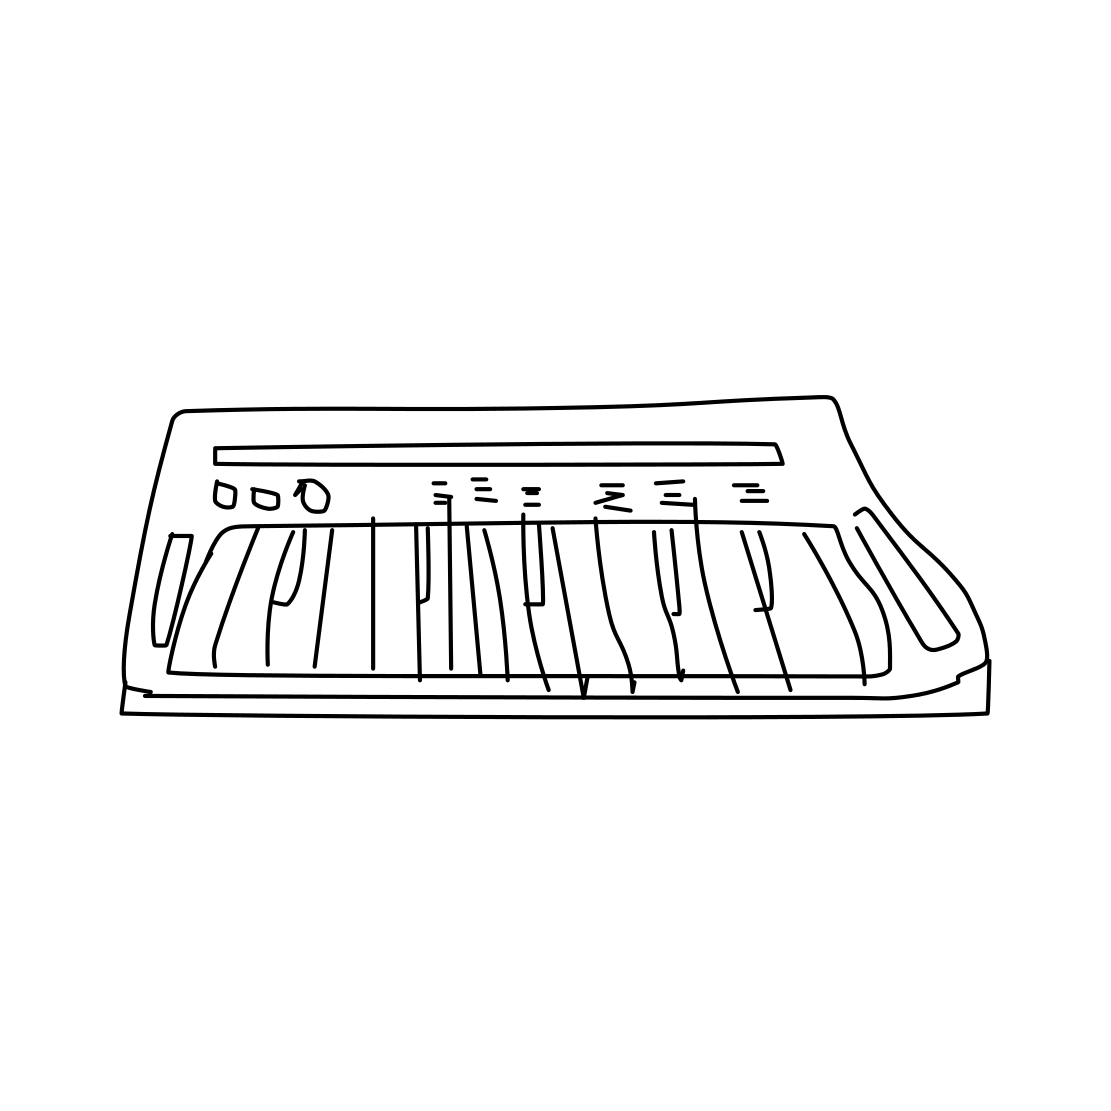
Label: keyboard